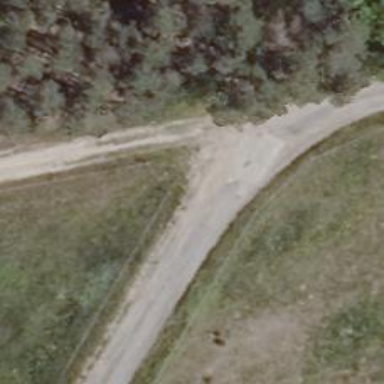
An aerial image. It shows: Unclassified paved road.